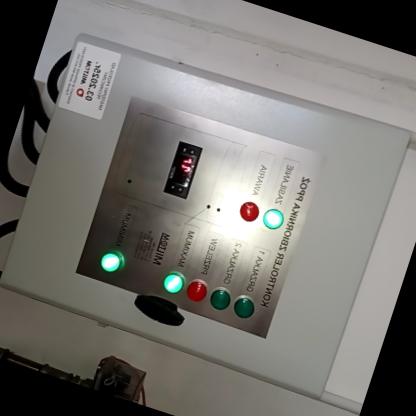
Klasa: inne